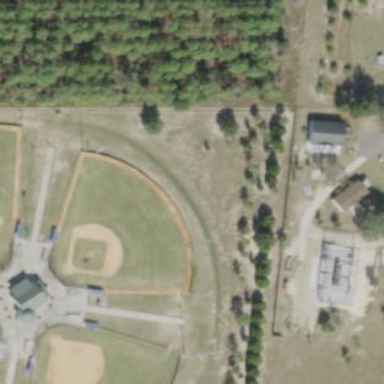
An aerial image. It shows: Softball pitch for leisure land activities.